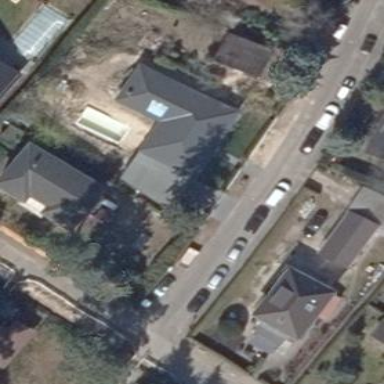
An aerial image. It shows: Detached building.